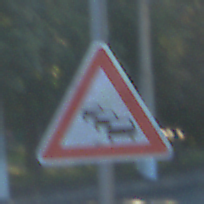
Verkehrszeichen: Stau
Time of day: MorningAfternoon
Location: Outdoor (Urban)
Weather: Clear
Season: NotSpecified
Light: Natural